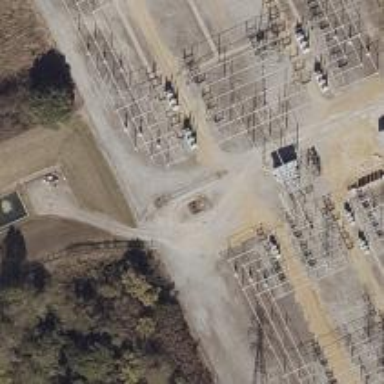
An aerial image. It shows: Switch for power supply.